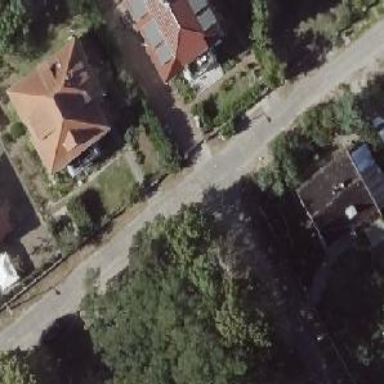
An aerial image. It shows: Residential road with asphalt surface.